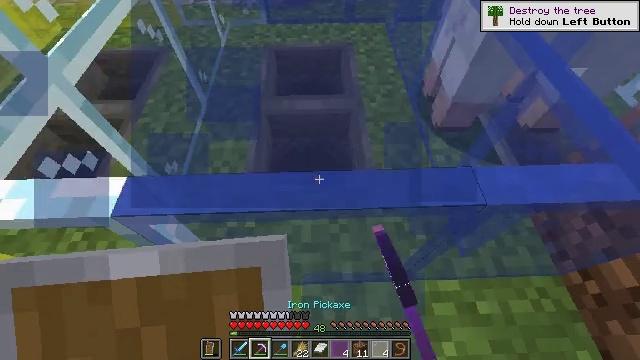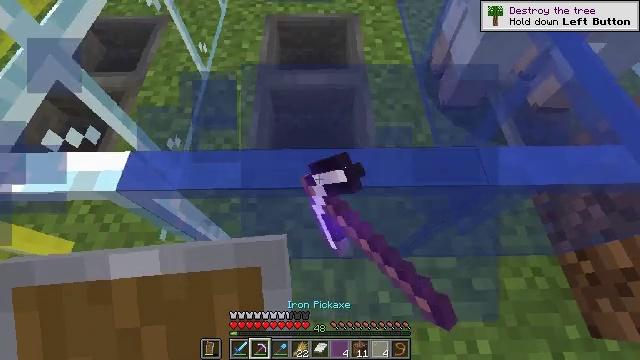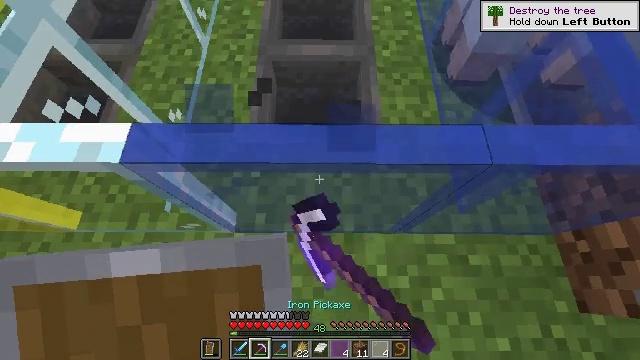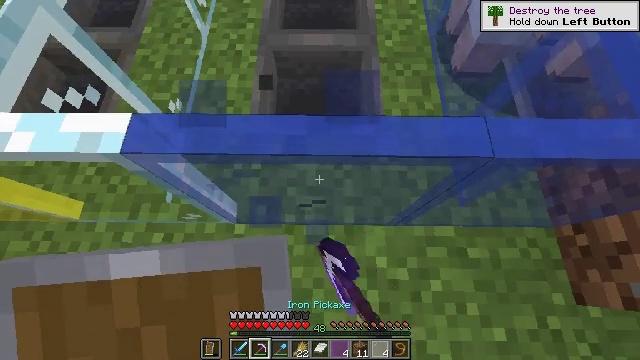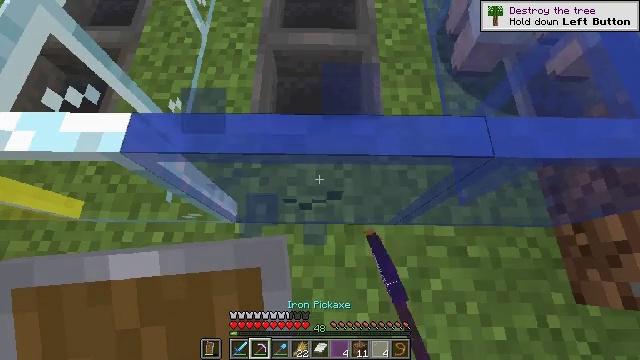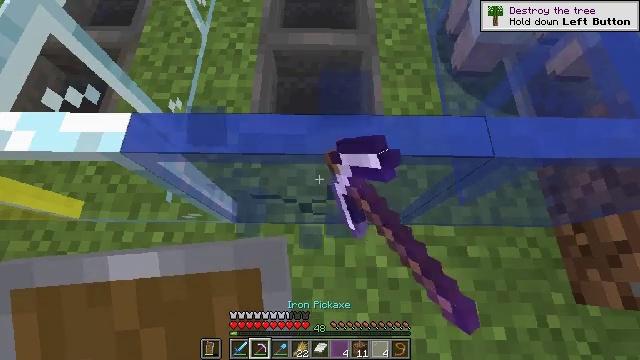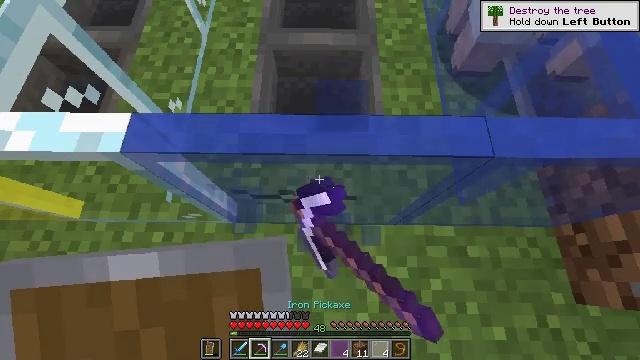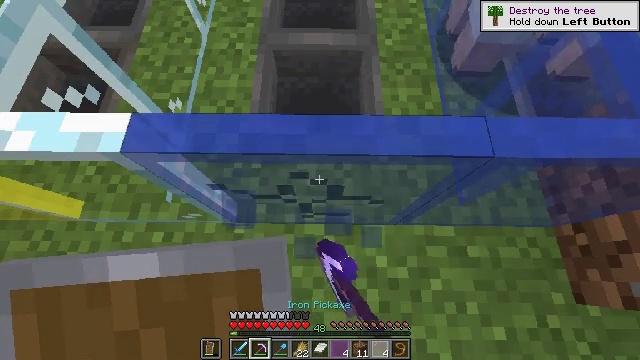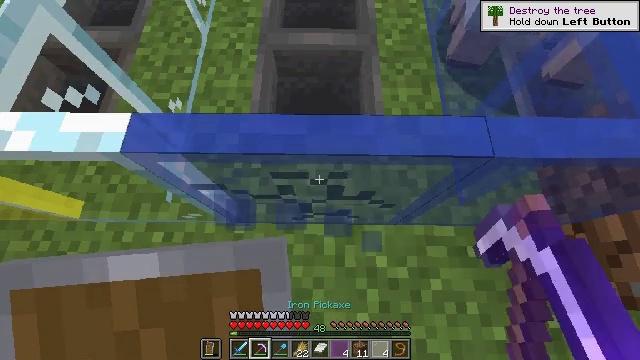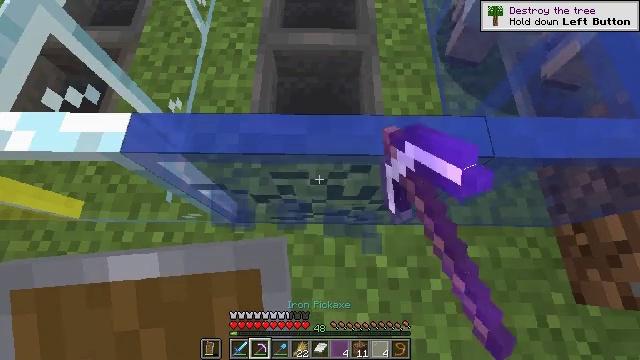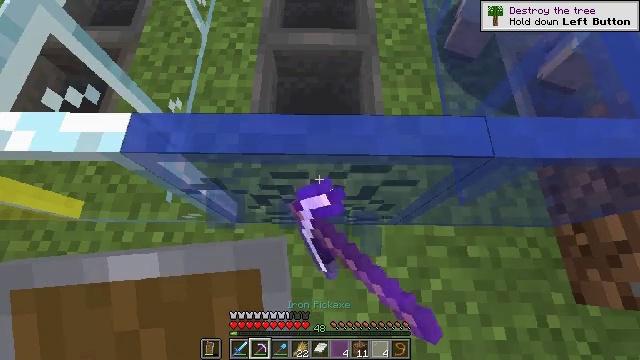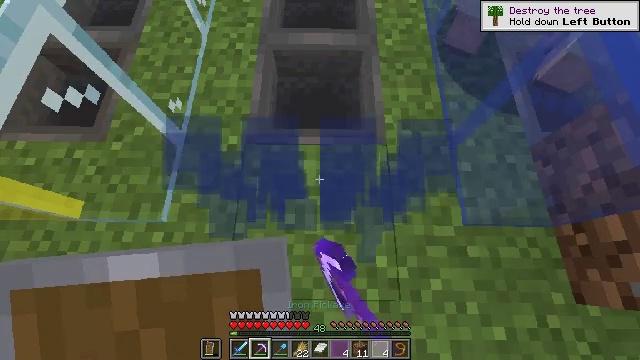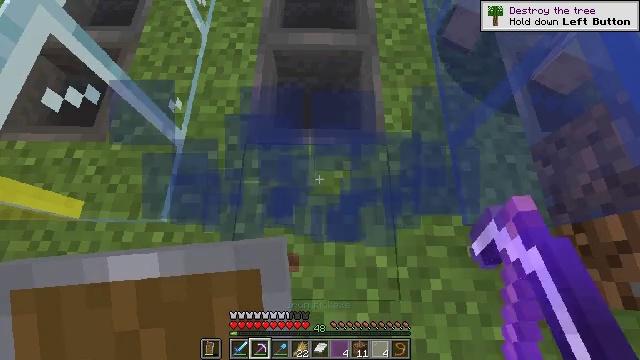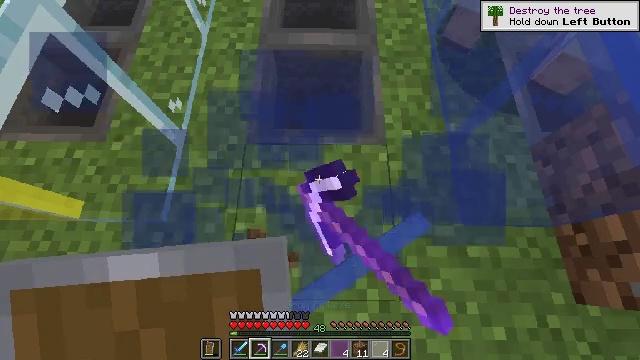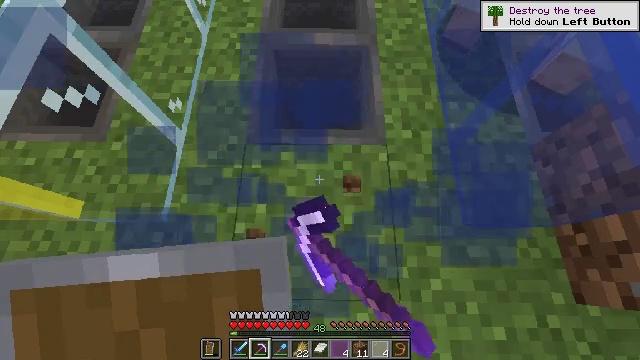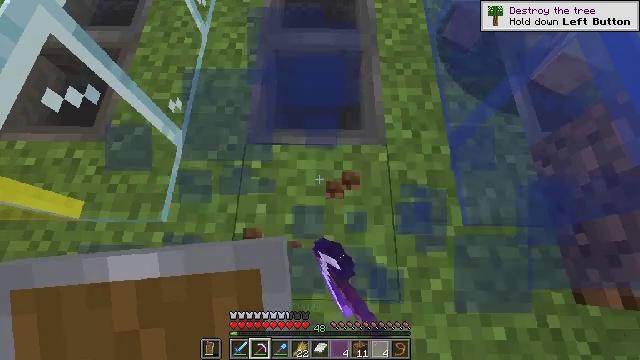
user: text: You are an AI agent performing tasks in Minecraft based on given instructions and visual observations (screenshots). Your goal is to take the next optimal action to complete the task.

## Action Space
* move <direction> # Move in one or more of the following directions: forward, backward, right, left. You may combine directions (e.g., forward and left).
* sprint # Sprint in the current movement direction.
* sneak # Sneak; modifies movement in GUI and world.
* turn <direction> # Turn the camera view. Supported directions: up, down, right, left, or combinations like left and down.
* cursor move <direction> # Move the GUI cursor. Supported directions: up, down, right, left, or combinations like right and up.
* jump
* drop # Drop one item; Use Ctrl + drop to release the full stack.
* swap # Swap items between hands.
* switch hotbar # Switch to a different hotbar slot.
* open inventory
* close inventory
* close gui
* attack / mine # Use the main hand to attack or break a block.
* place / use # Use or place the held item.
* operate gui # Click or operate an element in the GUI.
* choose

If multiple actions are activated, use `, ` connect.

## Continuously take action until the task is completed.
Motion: motion action
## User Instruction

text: Mine the blue stained glass pane for building.
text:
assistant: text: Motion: turn left and down, attack / mine
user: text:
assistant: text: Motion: turn left and down, attack / mine
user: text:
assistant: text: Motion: turn down, attack / mine
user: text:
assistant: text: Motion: attack / mine
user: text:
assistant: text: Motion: attack / mine
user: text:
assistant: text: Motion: attack / mine
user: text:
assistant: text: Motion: attack / mine
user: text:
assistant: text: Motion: attack / mine
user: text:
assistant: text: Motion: attack / mine
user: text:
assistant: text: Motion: attack / mine
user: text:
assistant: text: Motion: attack / mine
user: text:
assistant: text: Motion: attack / mine
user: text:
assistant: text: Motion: attack / mine
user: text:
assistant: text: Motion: attack / mine
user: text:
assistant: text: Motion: attack / mine
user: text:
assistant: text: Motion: no_op